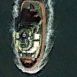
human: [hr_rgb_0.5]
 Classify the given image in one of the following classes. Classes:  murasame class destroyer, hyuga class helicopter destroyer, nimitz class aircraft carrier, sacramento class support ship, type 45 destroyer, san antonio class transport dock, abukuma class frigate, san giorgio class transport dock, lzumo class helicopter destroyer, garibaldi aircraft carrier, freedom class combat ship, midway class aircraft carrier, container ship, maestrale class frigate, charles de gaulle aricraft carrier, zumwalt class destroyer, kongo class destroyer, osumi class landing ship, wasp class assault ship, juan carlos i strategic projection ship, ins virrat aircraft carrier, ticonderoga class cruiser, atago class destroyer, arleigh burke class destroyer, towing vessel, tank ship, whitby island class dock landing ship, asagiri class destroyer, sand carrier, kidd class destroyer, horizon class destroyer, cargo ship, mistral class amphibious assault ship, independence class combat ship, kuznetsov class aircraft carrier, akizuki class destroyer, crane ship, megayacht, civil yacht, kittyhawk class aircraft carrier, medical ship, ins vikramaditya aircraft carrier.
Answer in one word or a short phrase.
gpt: Towing vessel